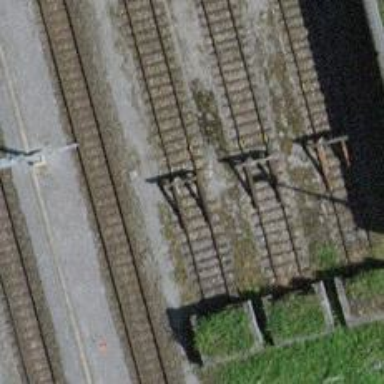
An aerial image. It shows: Railway buffer stop.